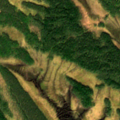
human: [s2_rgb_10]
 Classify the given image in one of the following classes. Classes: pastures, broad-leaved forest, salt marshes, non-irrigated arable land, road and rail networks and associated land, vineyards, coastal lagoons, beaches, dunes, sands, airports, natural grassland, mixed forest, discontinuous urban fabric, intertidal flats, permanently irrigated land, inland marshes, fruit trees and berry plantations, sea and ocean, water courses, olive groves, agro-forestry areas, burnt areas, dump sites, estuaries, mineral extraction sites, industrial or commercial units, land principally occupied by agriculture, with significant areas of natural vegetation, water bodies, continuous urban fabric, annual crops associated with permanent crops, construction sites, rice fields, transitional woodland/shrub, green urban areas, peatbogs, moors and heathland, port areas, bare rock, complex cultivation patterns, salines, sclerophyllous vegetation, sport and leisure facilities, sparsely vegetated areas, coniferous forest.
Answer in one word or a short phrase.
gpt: coniferous forest, mixed forest, transitional woodland/shrub, peatbogs